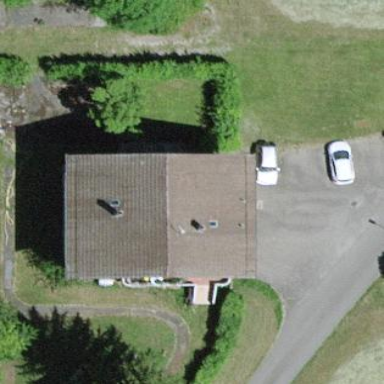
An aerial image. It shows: Building with gabled roof oriented across its structure.